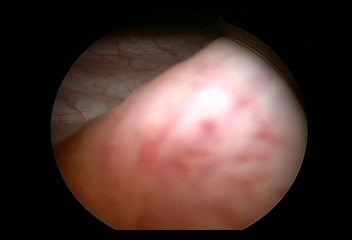
Modality: WLC
Class: Normal mucosa
Bladder cancer association: No